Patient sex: F
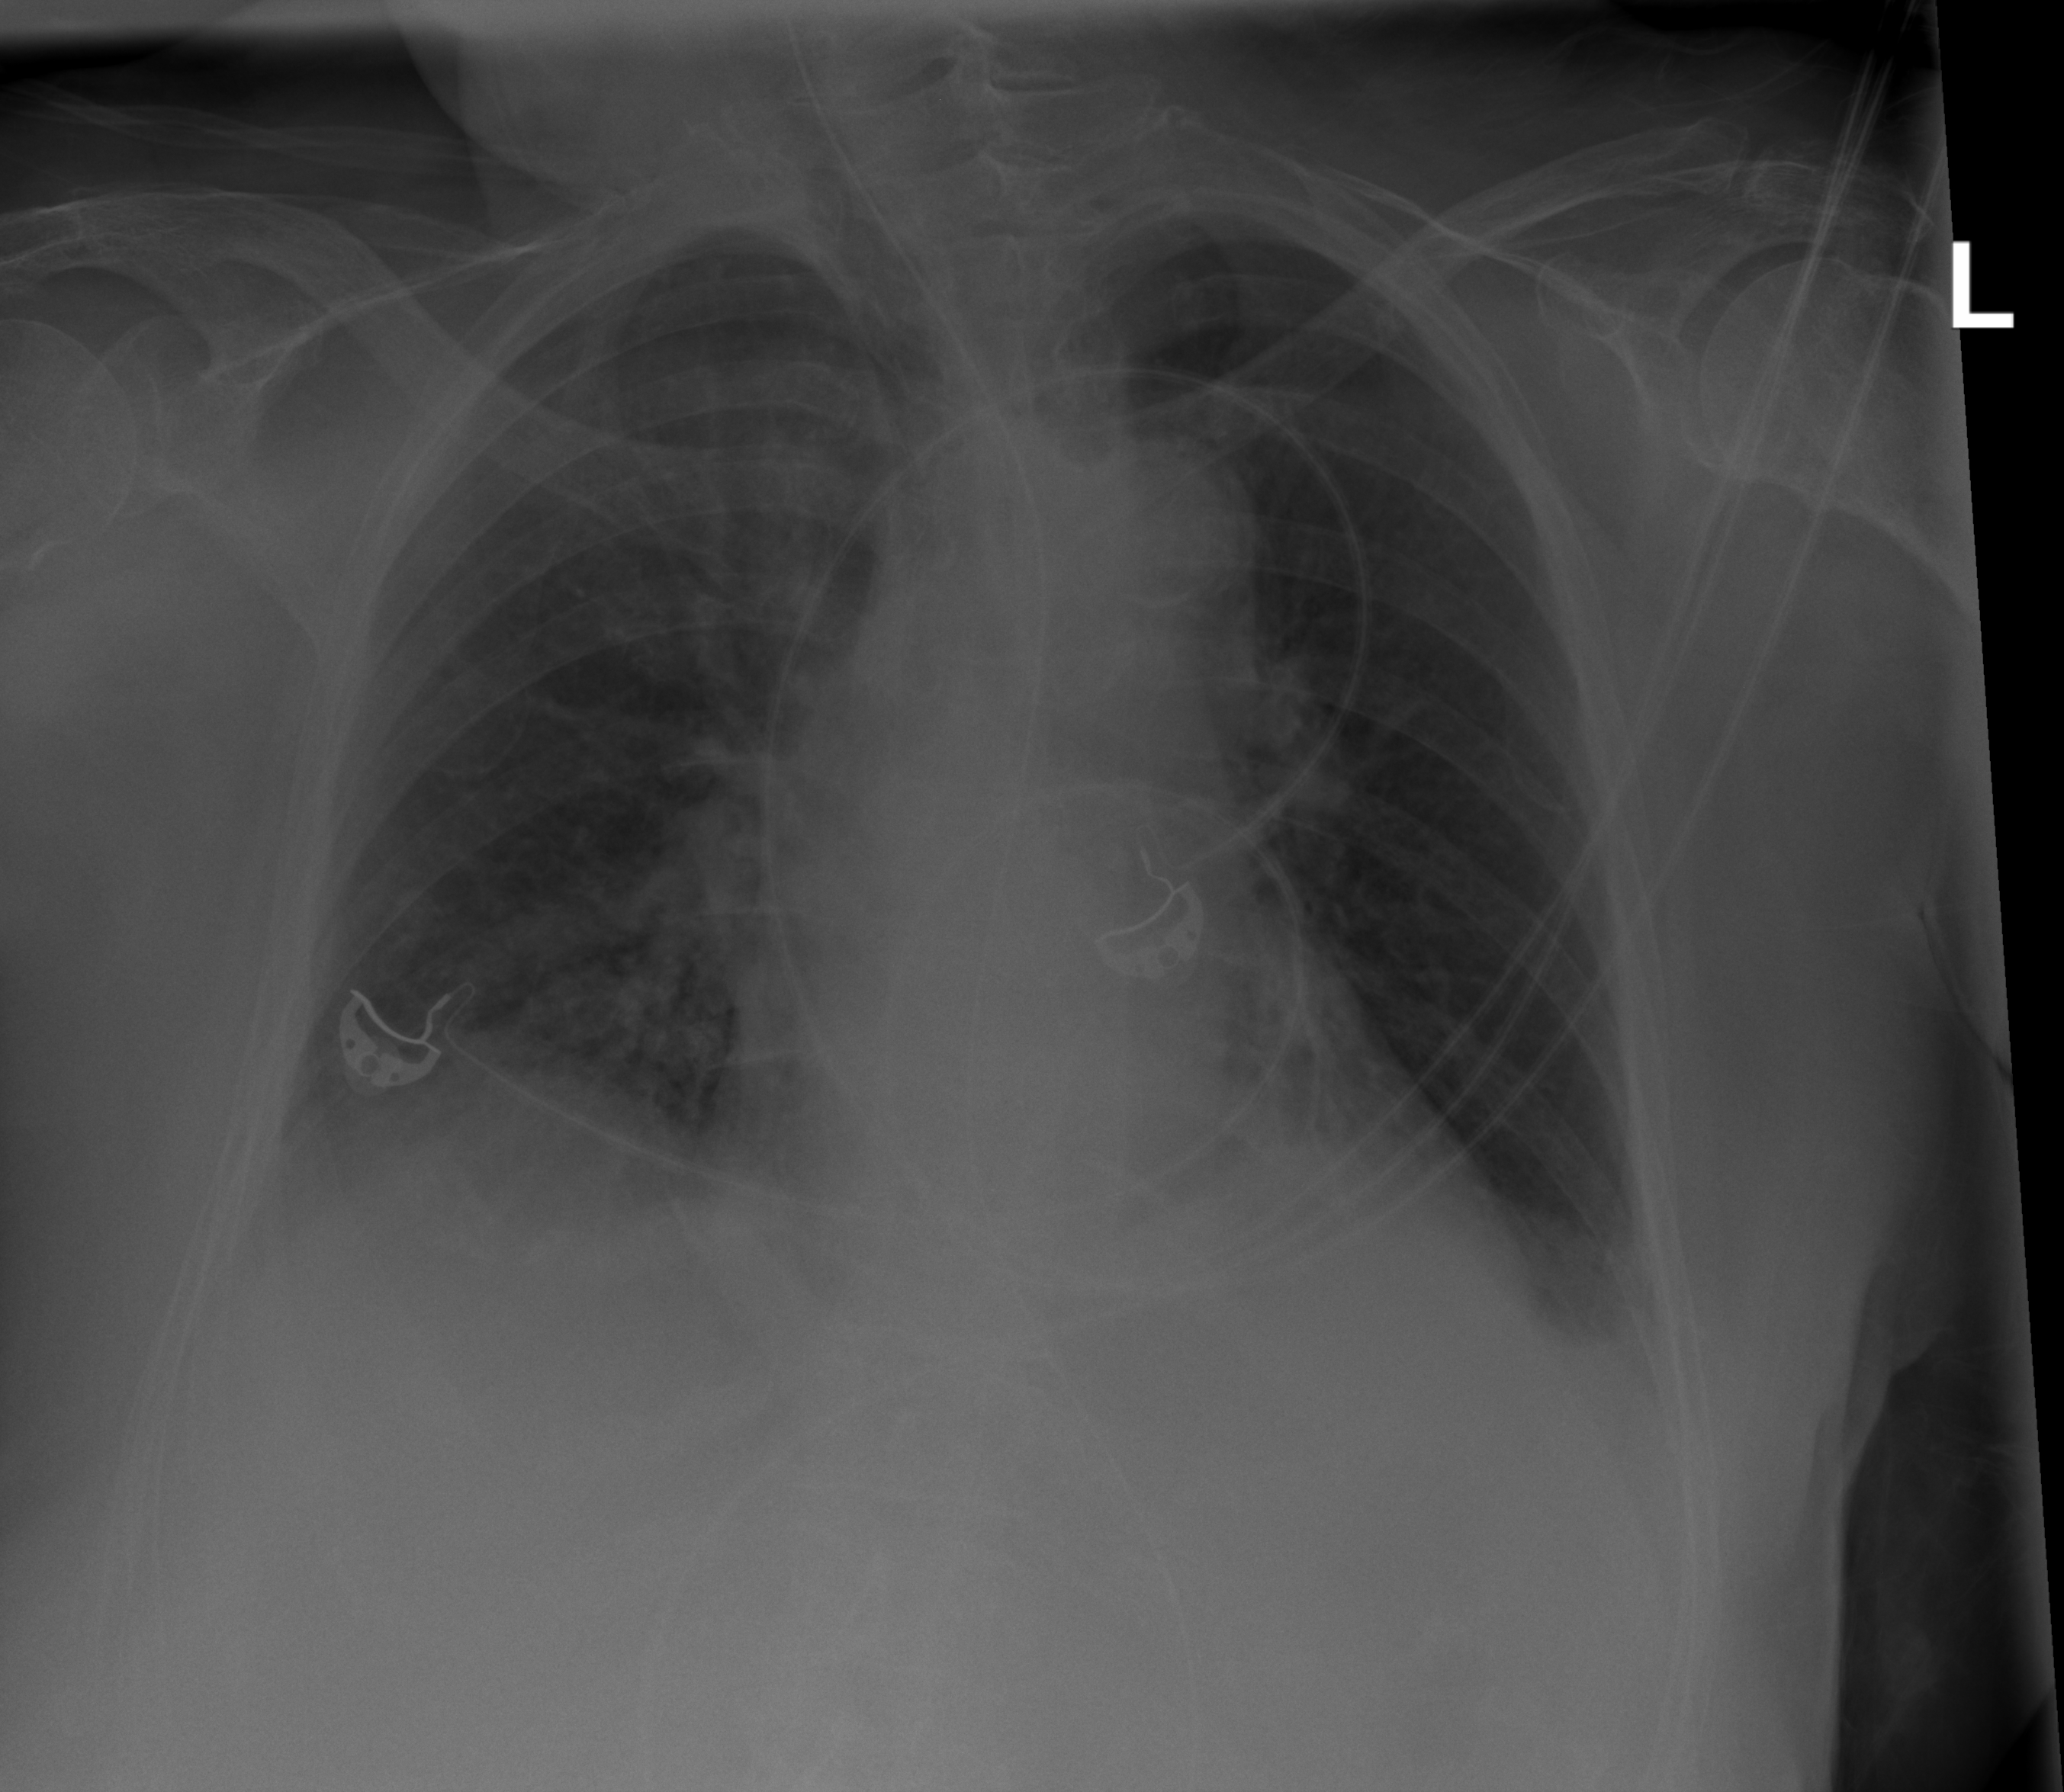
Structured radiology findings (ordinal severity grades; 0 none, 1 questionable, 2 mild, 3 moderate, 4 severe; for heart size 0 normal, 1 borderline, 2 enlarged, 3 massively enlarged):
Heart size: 1
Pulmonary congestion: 0
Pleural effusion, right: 1
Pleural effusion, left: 2
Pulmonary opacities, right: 3
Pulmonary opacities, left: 0
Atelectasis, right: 2
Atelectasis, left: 0